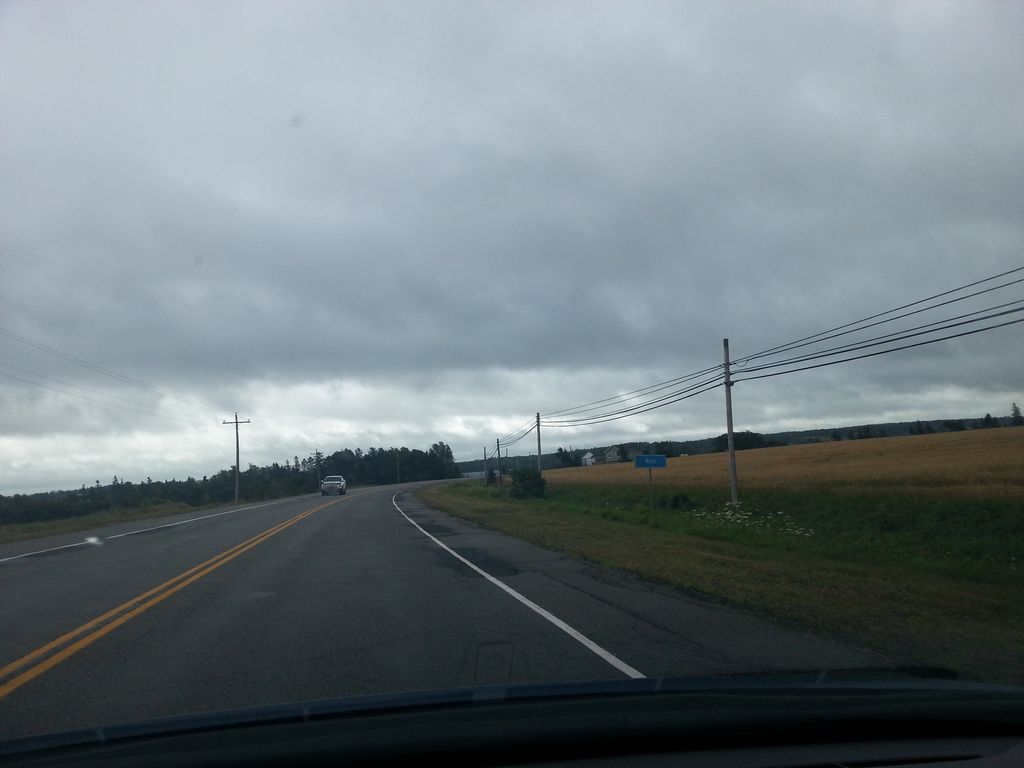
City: charlottetown